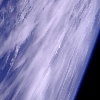
Label: cloud